Question: We want our site (ASP-MVC) to support different languages.
I'm having difficulties with applying different style-sheets to different languages (especially needed when I have a rtl (right to left) language such as Hebrew or Arabic vs a ltr (left to right) language such as English.

I have 2 css files whicj include the same css classes: EnglishSite.css, HebrewSite.css.
if the selected culture is en-US (as shown in image), I want to load EnglishSite.css, and all classes in site will take their styles from that file.
Otherwise, from the file HebrewSite.css.
There are similar questions to mine thorugh the site, but nothing worked for me, your help is much appreciated!
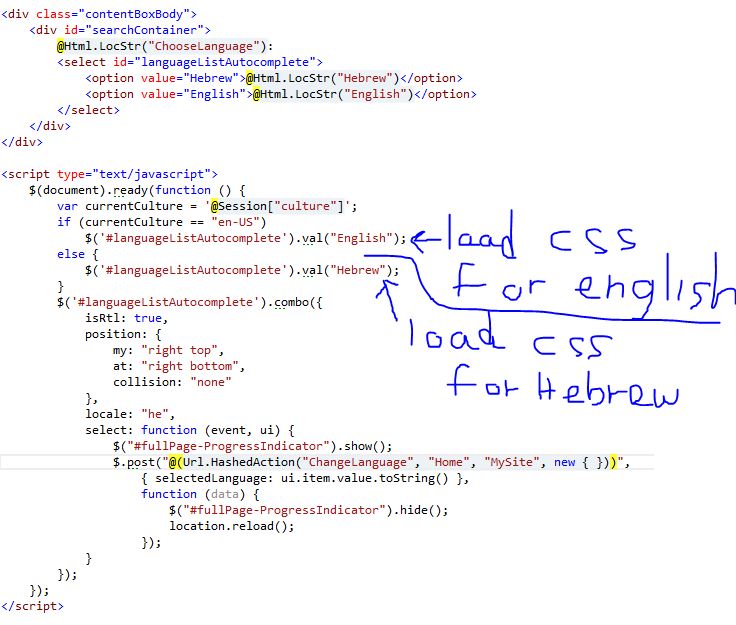
Answer: I've solved it by applying a suffix to all my views (cshtml), for example:
'''
class="center@(@Session["culture"])"
'''
then I get centerhe-IL OR centeren-US and etc.
And I just use a single CSS file with both centerhe-IL and centeren-US declarations.